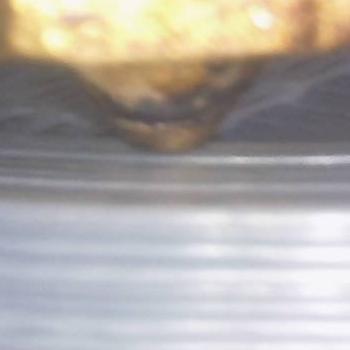
Flow rate: 35%